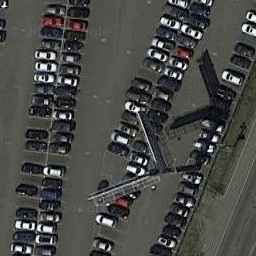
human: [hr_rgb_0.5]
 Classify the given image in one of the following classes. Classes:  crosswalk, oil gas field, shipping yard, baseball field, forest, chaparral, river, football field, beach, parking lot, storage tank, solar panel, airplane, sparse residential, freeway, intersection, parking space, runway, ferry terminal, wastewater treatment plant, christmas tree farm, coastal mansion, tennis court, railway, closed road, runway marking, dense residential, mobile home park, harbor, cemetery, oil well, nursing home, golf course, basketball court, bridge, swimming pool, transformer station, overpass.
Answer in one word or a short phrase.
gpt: parking lot